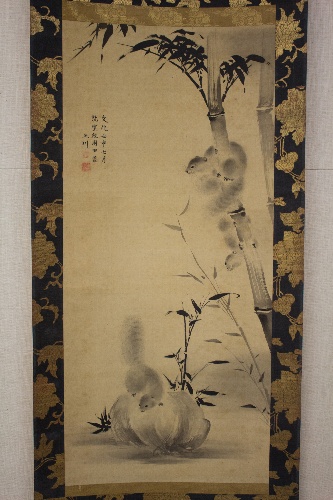
Title: 竹に栗鼠図|Squirrels on Bamboo and Rock
Artist: Mochizuki Gyokusen 望月玉川|Yongtian 用田
Artist bio: Japanese, 1794–1852|Chinese, active late 13th–14th century
Date: 1812
Object type: Hanging scroll
Classification: Paintings
Medium: Hanging scroll; ink on silk
Culture: Japan
Period: Edo period (1615–1868)
Dimensions: Image: 34 in. × 15 1/2 in. (86.4 × 39.4 cm)
Overall with mounting: 67 1/4 × 20 in. (170.8 × 50.8 cm)
Overall with knobs: 67 1/4 × 21 1/4 in. (170.8 × 54 cm)
Department: Asian Art
Credit line: Charles Stewart Smith Collection, Gift of Mrs. Charles Stewart Smith, Charles Stewart Smith Jr., and Howard Caswell Smith, in memory of Charles Stewart Smith, 1914
Accession year: 1914
Repository: Metropolitan Museum of Art, New York, NY
Tags: Squirrels|Bamboo